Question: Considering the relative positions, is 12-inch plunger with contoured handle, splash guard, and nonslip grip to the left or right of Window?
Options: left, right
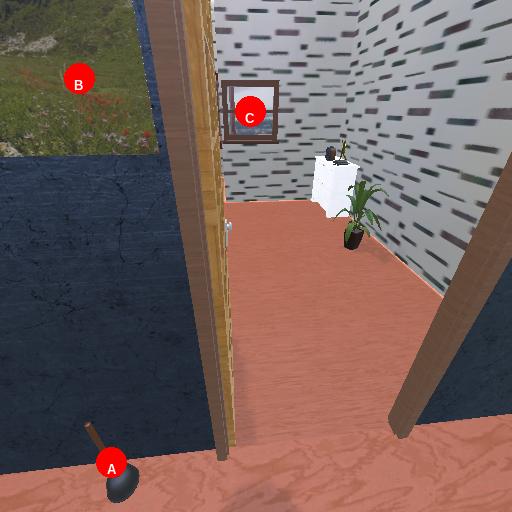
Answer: left